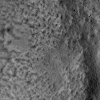
Atmospheric dust classification: not_dusty